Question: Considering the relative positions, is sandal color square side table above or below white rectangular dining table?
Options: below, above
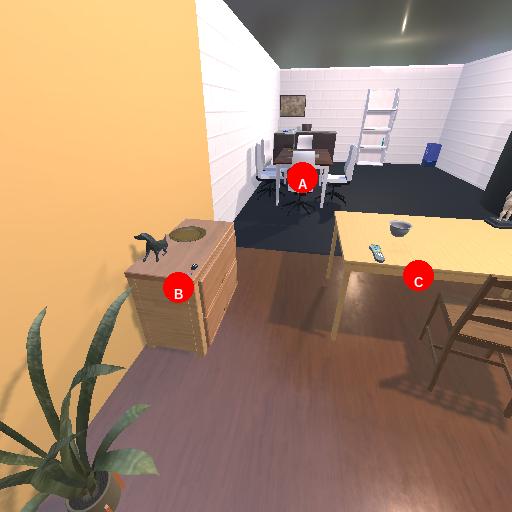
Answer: below